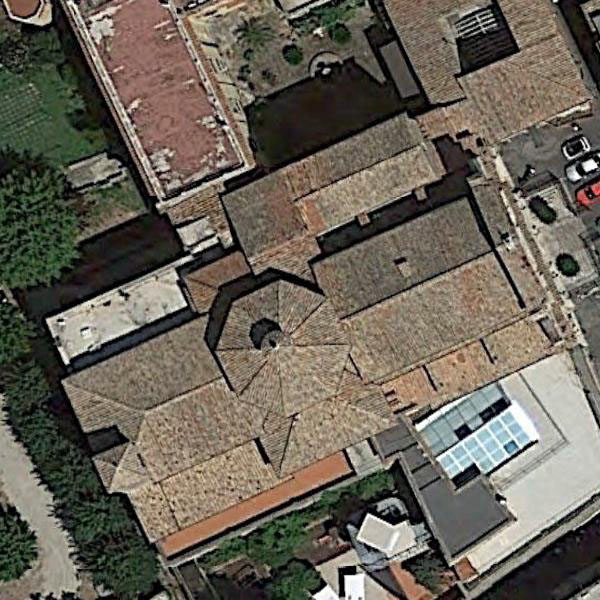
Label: Church